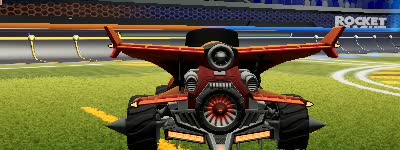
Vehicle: aftershock